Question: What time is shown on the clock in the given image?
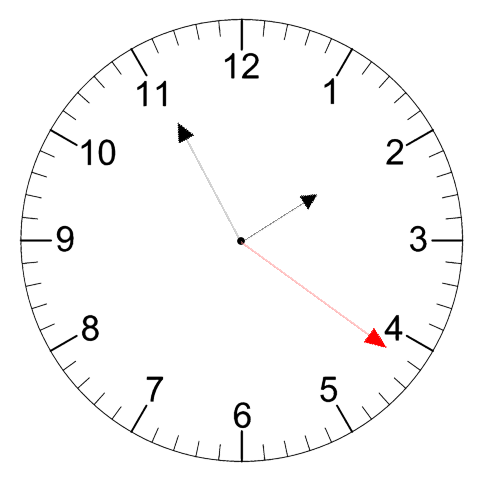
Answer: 01:55:21